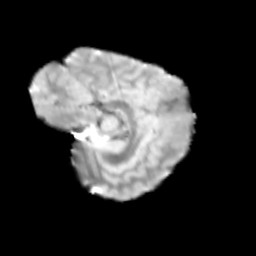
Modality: T2w
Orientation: sagittal
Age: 10
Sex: female
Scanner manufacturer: siemens
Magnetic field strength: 3 T
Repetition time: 3.8 s
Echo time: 0.07 s